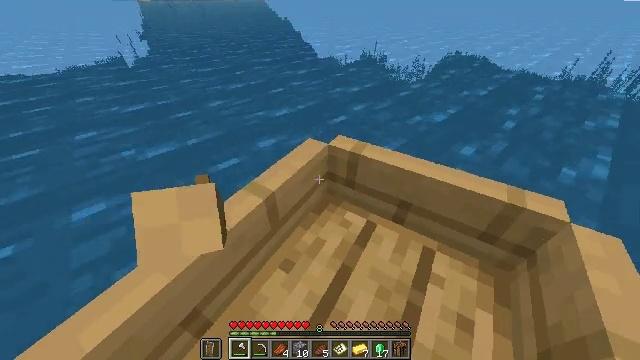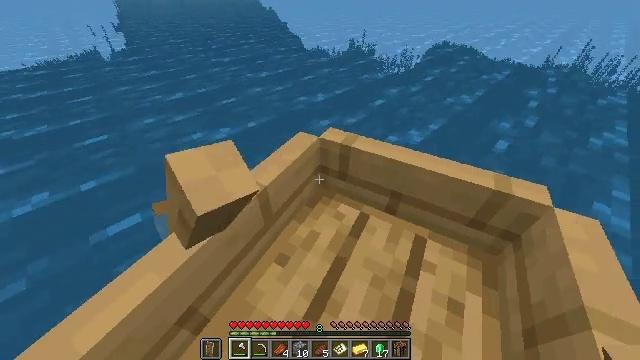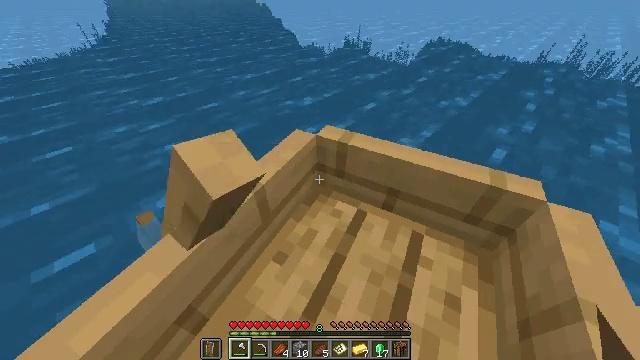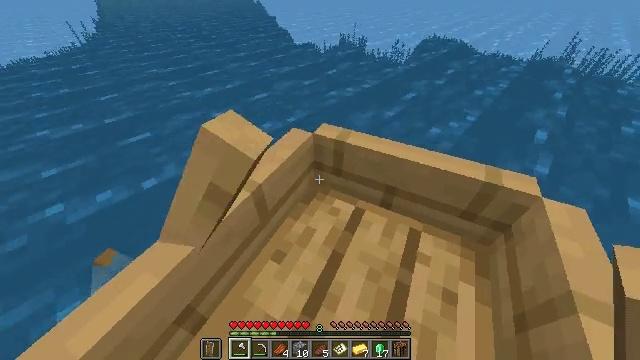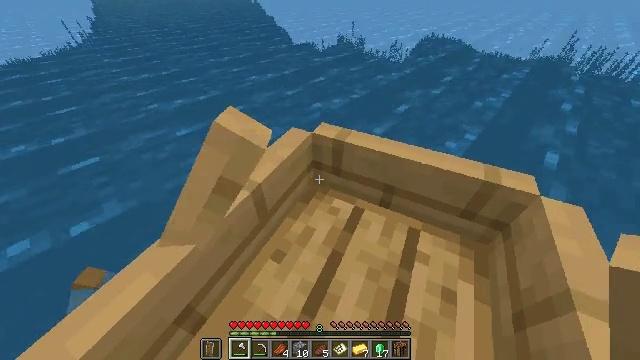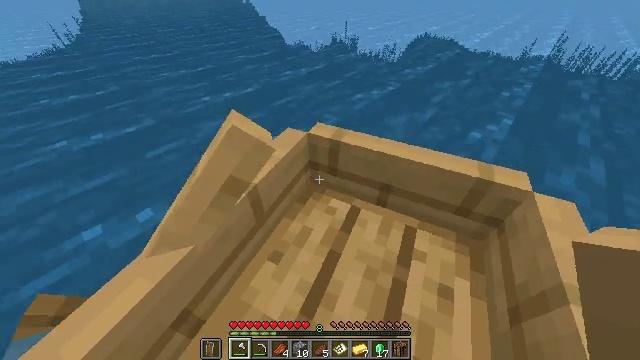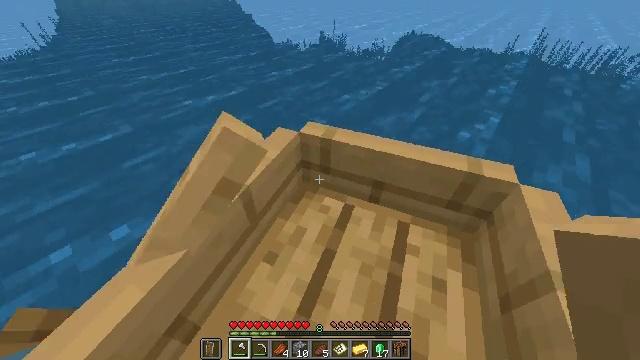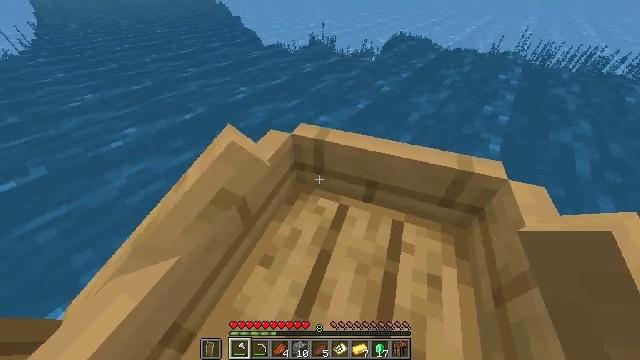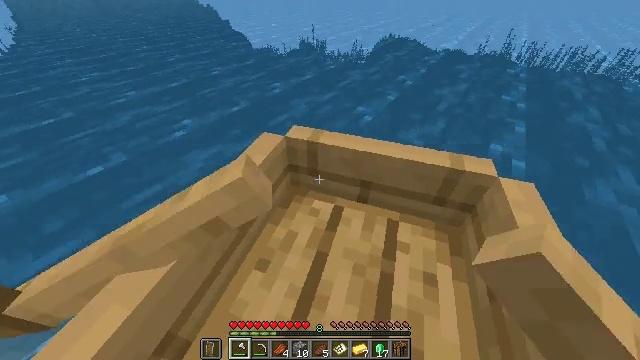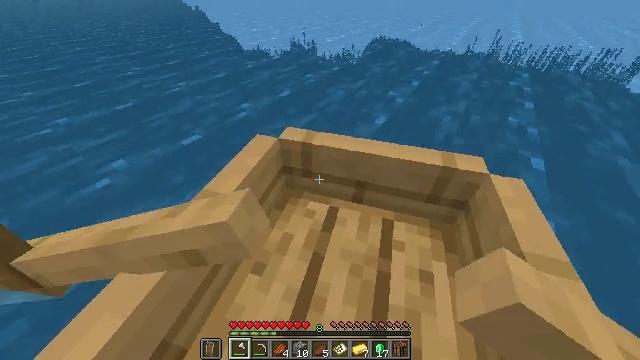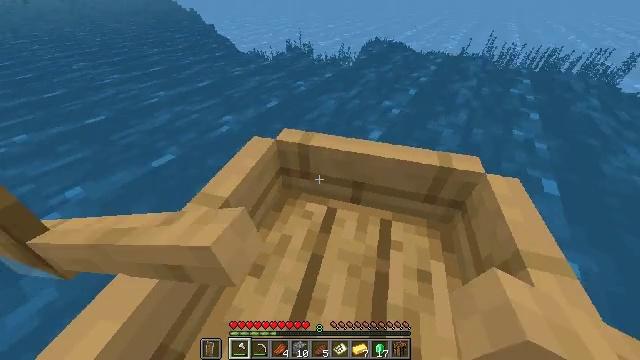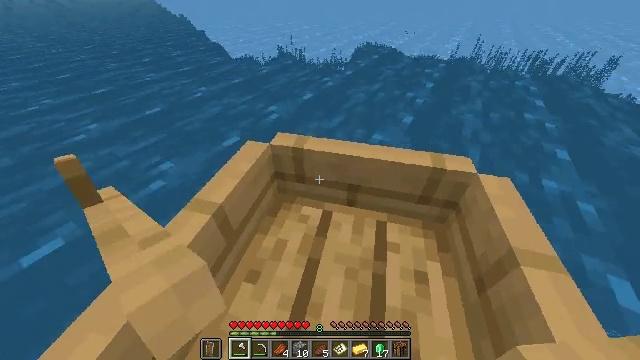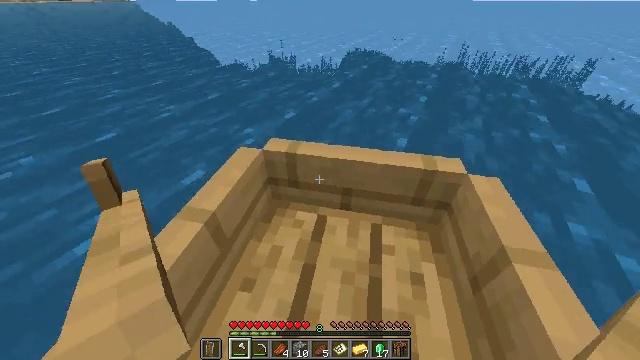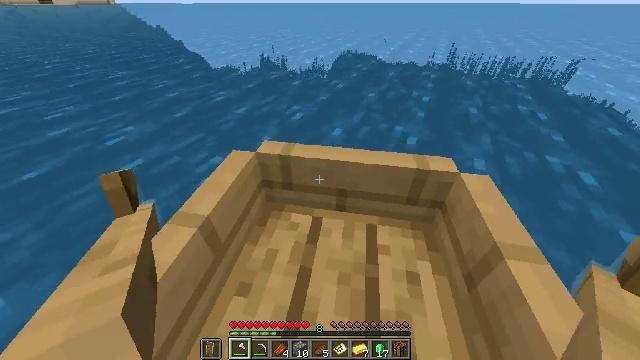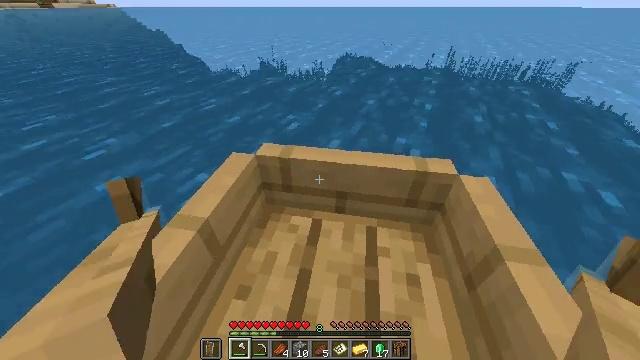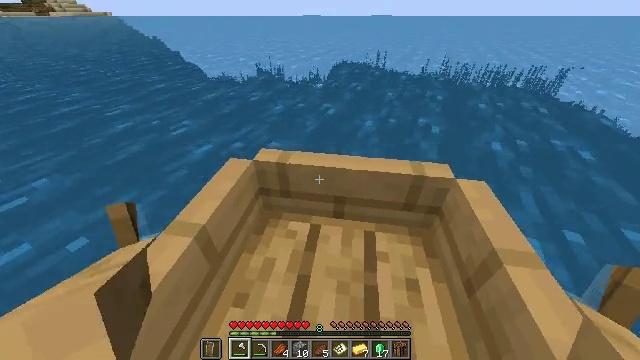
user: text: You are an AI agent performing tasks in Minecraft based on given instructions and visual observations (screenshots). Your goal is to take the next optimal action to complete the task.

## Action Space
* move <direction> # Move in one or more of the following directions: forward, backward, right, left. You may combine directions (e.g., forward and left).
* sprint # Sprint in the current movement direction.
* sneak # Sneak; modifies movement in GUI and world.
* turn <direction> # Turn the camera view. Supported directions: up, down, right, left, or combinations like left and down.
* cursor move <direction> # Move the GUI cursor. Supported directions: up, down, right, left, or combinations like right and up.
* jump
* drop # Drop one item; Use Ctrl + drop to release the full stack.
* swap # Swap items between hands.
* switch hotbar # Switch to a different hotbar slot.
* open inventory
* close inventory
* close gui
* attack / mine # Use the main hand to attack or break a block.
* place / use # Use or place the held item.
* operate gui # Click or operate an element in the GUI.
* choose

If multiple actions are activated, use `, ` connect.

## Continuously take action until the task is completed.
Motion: motion action
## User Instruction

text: Remove a filled map from the inventory.
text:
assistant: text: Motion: move forward, turn right and down, jump
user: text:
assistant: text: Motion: move forward, turn right, jump
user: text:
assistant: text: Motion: move forward, jump
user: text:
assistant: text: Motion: move forward, jump
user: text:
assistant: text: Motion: move forward, turn right, jump
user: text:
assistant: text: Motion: move forward, turn right, jump
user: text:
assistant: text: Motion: move forward, turn right, jump
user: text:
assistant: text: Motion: move forward, turn right, jump
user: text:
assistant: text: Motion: move forward, turn right, jump
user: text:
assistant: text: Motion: move forward, jump
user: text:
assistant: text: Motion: move forward, turn right, jump
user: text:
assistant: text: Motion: move forward, turn right and up, jump
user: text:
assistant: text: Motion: move forward, turn right, jump
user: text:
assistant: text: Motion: move forward, jump
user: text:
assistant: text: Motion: move forward, turn up, jump
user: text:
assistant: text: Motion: move forward, turn up, jump
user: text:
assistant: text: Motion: move forward, turn up, jump
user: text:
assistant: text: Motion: move forward, turn left and up, jump
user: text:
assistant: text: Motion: move forward, turn left and up, jump
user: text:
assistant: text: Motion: move forward, turn left, jump
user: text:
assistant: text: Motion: move forward, jump
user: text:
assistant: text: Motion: move forward, jump
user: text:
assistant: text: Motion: move forward, jump
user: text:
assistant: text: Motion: move forward, jump
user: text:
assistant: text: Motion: move forward, jump
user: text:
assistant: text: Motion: move forward, jump
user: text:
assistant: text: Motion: move forward, jump
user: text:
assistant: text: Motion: move forward, jump
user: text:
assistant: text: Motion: move forward, jump
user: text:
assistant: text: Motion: move forward, jump